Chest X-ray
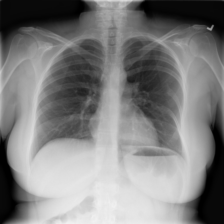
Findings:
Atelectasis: negative
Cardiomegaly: negative
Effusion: negative
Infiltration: negative
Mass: negative
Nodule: negative
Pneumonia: negative
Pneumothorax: negative
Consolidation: negative
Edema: negative
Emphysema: negative
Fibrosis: negative
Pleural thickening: negative
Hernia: negative